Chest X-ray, AP view. Patient: 23 years old, sex F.
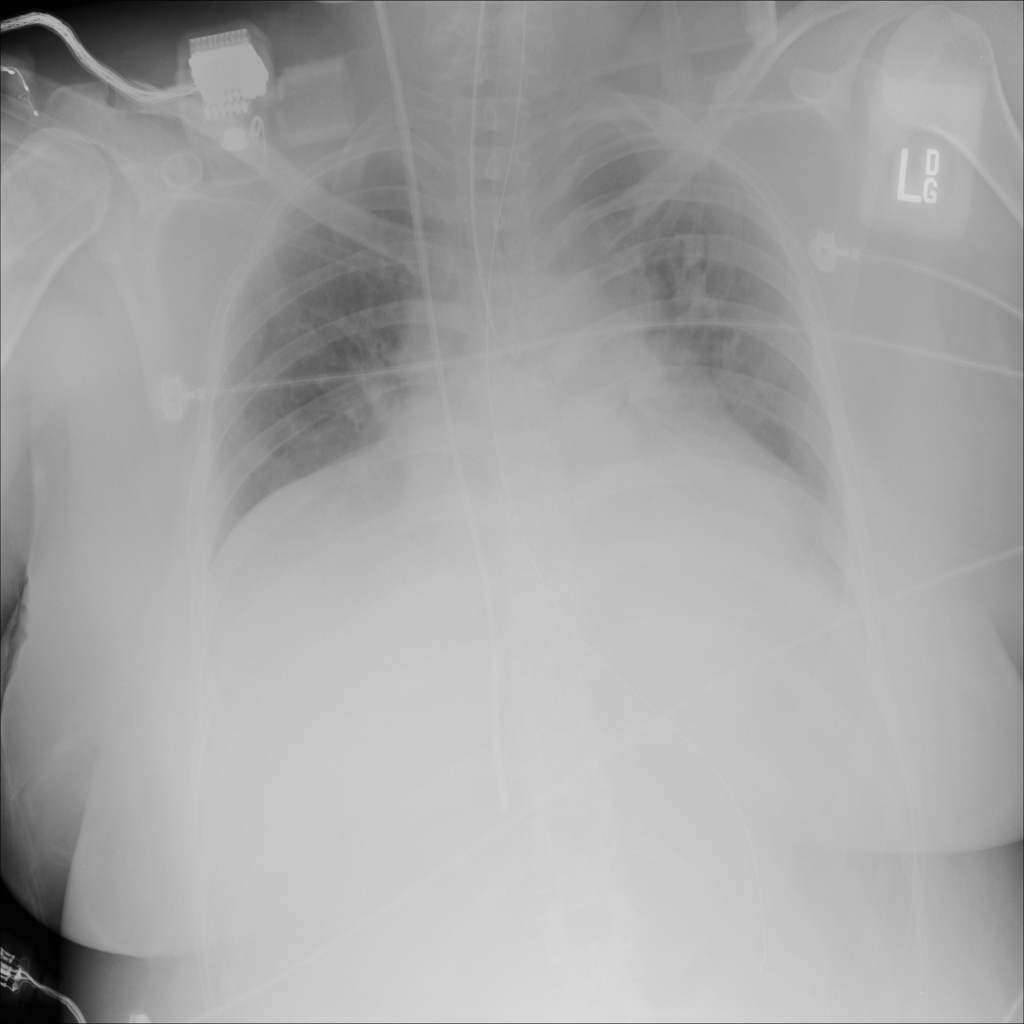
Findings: No Finding